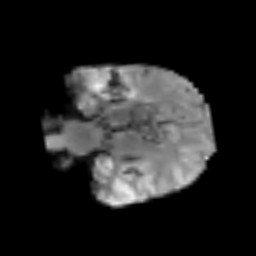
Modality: T2w
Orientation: coronal
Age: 62
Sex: female
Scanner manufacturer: siemens
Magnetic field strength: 3 T
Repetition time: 3.2 s
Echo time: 0.081 s